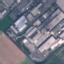
Label: Industrial